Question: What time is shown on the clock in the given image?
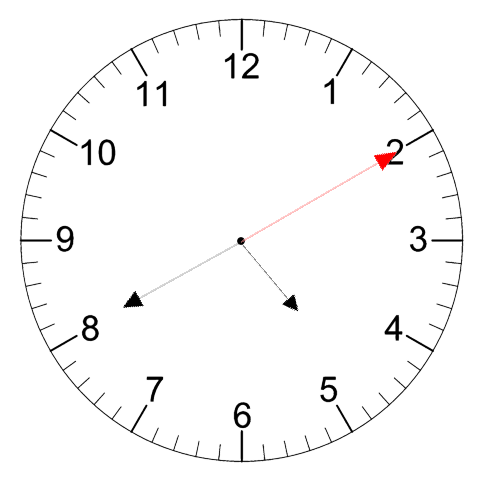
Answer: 04:40:10